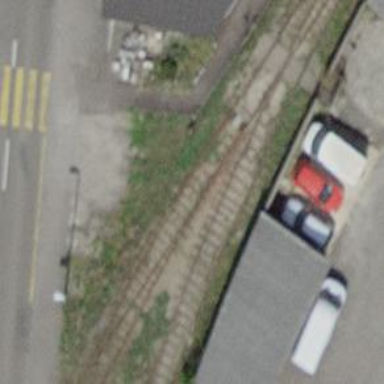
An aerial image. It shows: Disused railway spur with single track.